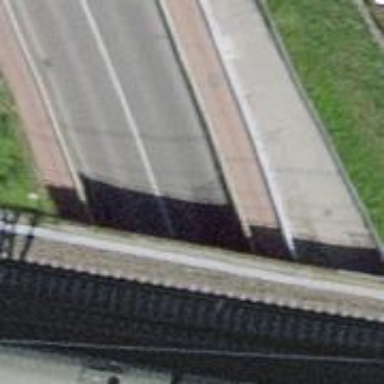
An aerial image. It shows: Tertiary road with asphalt surface leading through tunnel. There is separate track for cyclists.